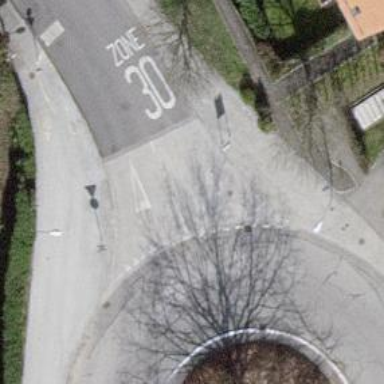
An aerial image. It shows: Bus stop with stop position for public transport.